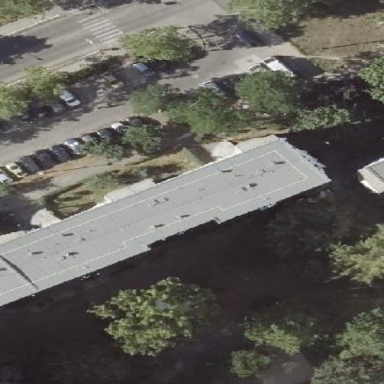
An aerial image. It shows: Residential building with flat roof. The roof is gray in color and made of tar paper.